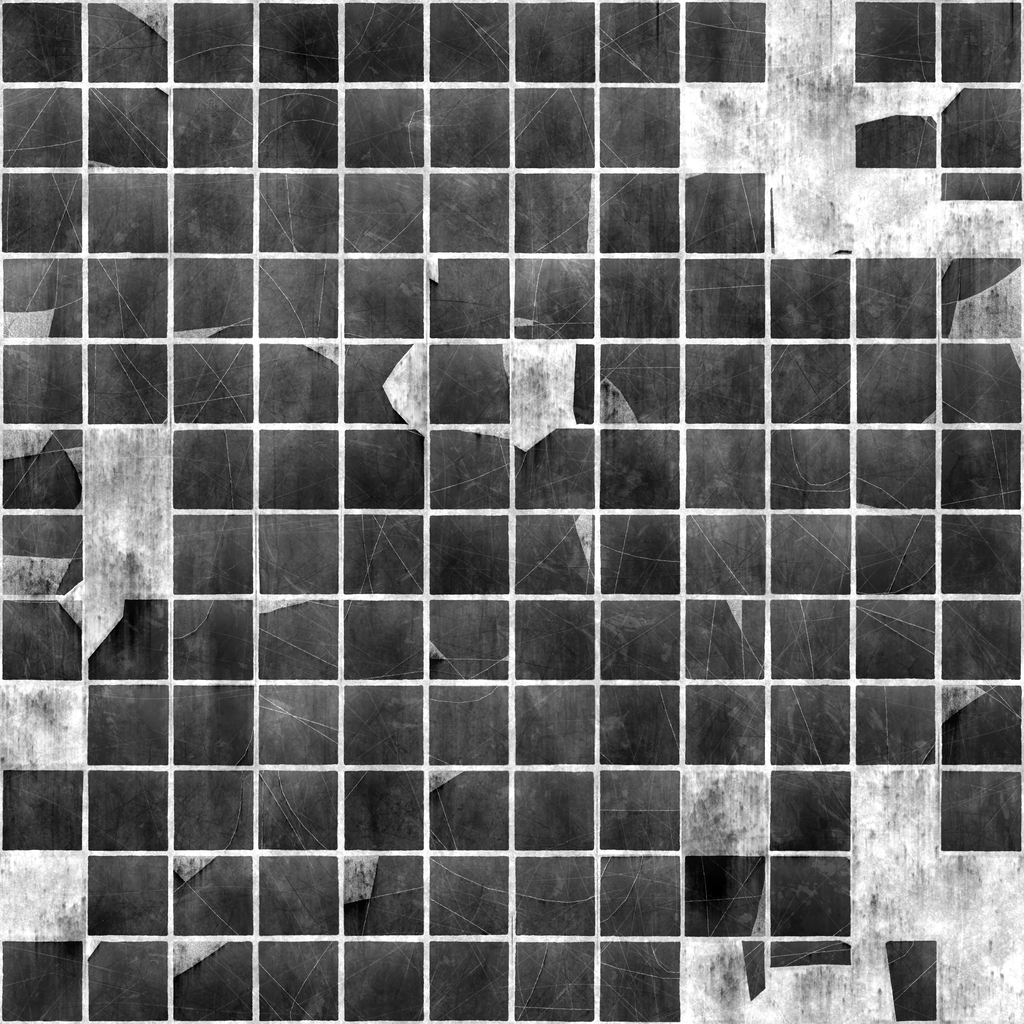
Texture map type: Roughness